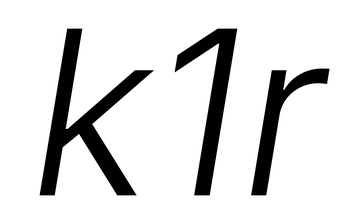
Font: Inter-Italic_Light_Italic